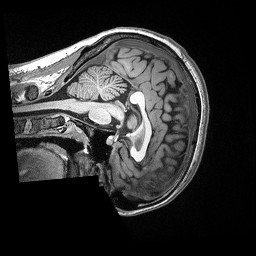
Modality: T1w
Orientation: sagittal
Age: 21
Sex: female